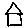
Label: house